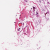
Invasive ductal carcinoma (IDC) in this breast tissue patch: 0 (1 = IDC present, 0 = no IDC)